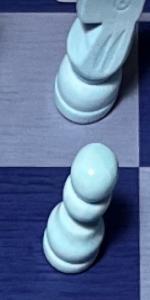
Label: Pawn_White